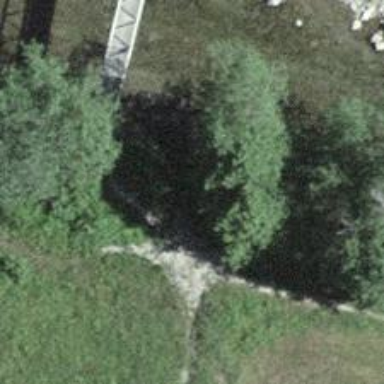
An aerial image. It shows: Culvert tunnel.